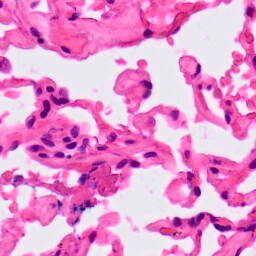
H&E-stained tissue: Lung